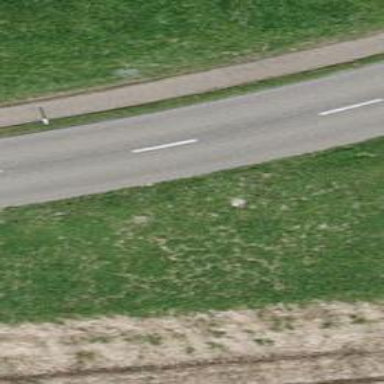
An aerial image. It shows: Unclassified road with asphalt surface.